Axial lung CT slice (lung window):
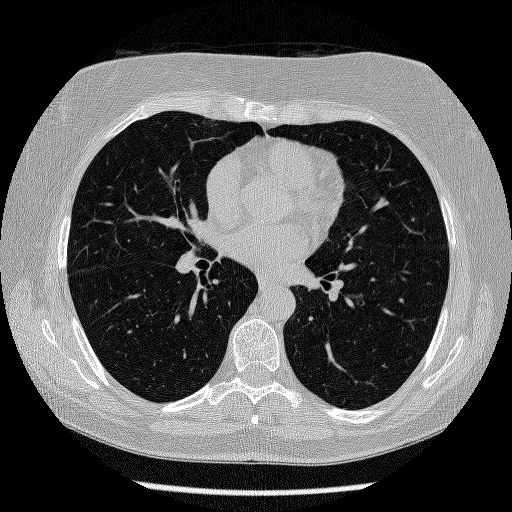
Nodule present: no